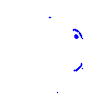
Particle: proton